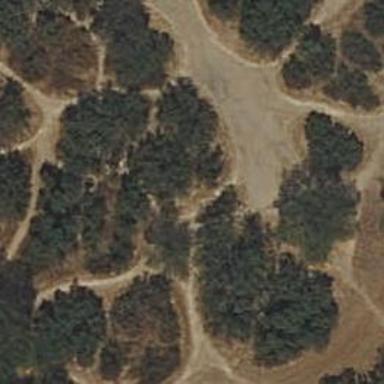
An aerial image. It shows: Dirt path.